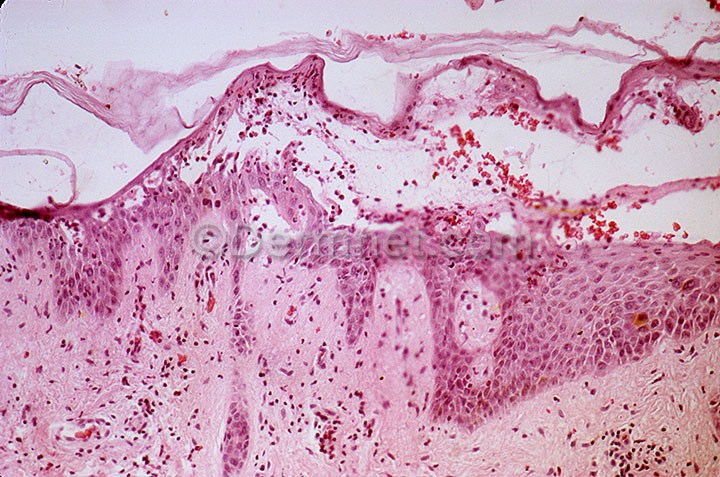
Disease: Bullous Disease Photos